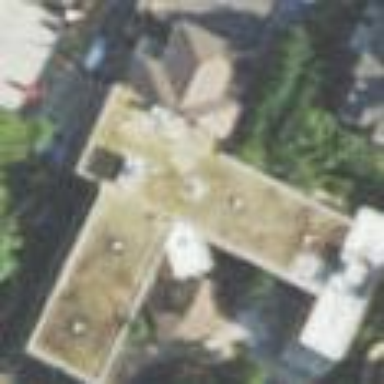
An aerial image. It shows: Nursing home building.